Interaction volume radius: 5 \u00c5
Interaction volume height: 20 \u00c5
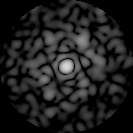
Disorder parameter: 0.7321